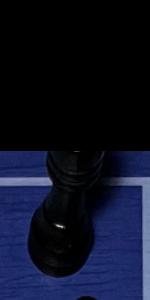
Label: Rook_Black